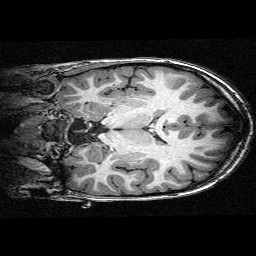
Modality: T1w
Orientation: coronal
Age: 13
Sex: female
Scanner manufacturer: siemens
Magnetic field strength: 3 T
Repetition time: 2.3 s
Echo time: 0.00336 s